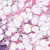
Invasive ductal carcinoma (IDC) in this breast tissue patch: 0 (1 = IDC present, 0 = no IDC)